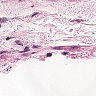
Metastatic tissue present: yes